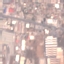
Land use / land cover: Industrial